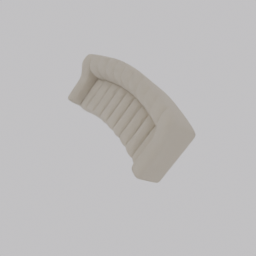
Label: furniture